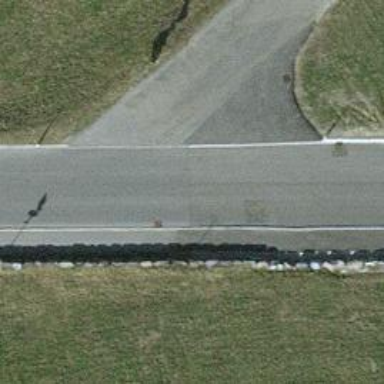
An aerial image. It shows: Tertiary road with grade 1 track type.